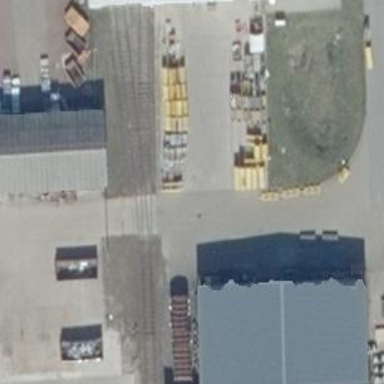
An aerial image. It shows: Railway yard.